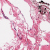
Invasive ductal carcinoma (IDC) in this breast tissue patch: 0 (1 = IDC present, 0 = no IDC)